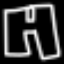
Label: pants